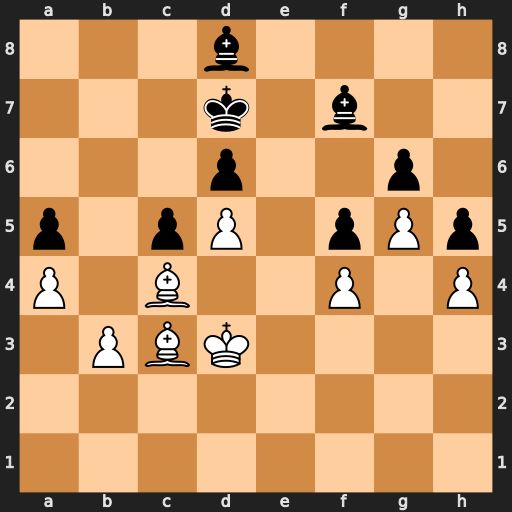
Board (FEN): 3b4/3k1b2/3p2p1/p1pP1pPp/P1B2P1P/1PBK4/8/8
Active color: w
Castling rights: -
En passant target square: -
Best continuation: Bb5+ Kc8 Bc6